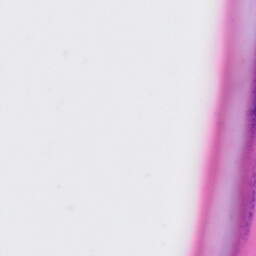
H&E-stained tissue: Skin